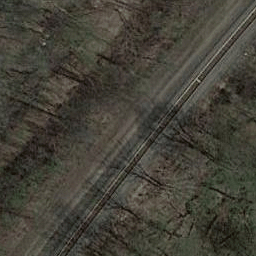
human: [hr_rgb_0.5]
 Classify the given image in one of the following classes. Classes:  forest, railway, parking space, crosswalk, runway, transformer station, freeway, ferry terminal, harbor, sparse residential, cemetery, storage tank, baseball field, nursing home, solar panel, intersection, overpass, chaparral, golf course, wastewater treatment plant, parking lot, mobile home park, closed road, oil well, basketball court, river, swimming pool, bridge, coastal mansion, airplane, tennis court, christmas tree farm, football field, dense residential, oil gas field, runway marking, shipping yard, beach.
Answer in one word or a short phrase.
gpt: railway